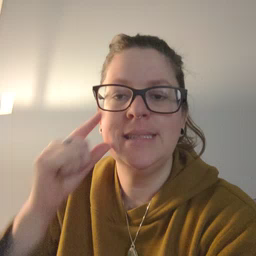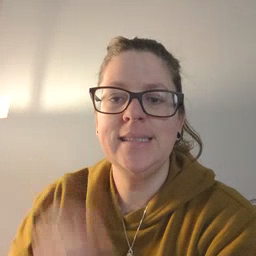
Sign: kitty